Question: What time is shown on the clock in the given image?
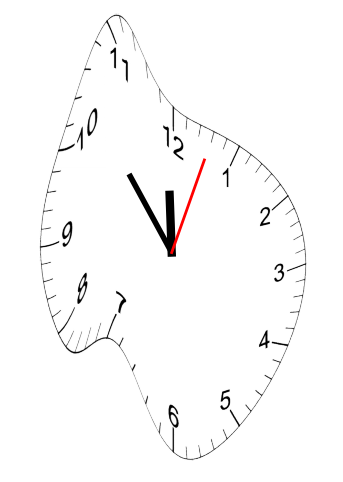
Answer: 11:53:03